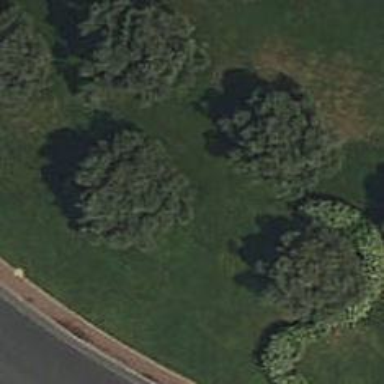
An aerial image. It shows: Evergreen broadleaved tree.